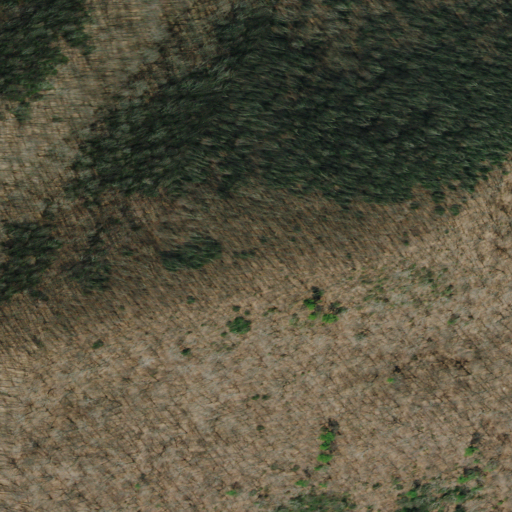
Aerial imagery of ridge(s) in Tennessee named Higgins Ridge containing deciduous forest and mixed forest